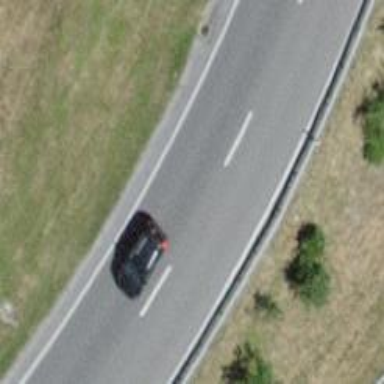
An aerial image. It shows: Asphalt motorway link.